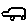
Label: car